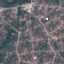
Land use / land cover: Residential